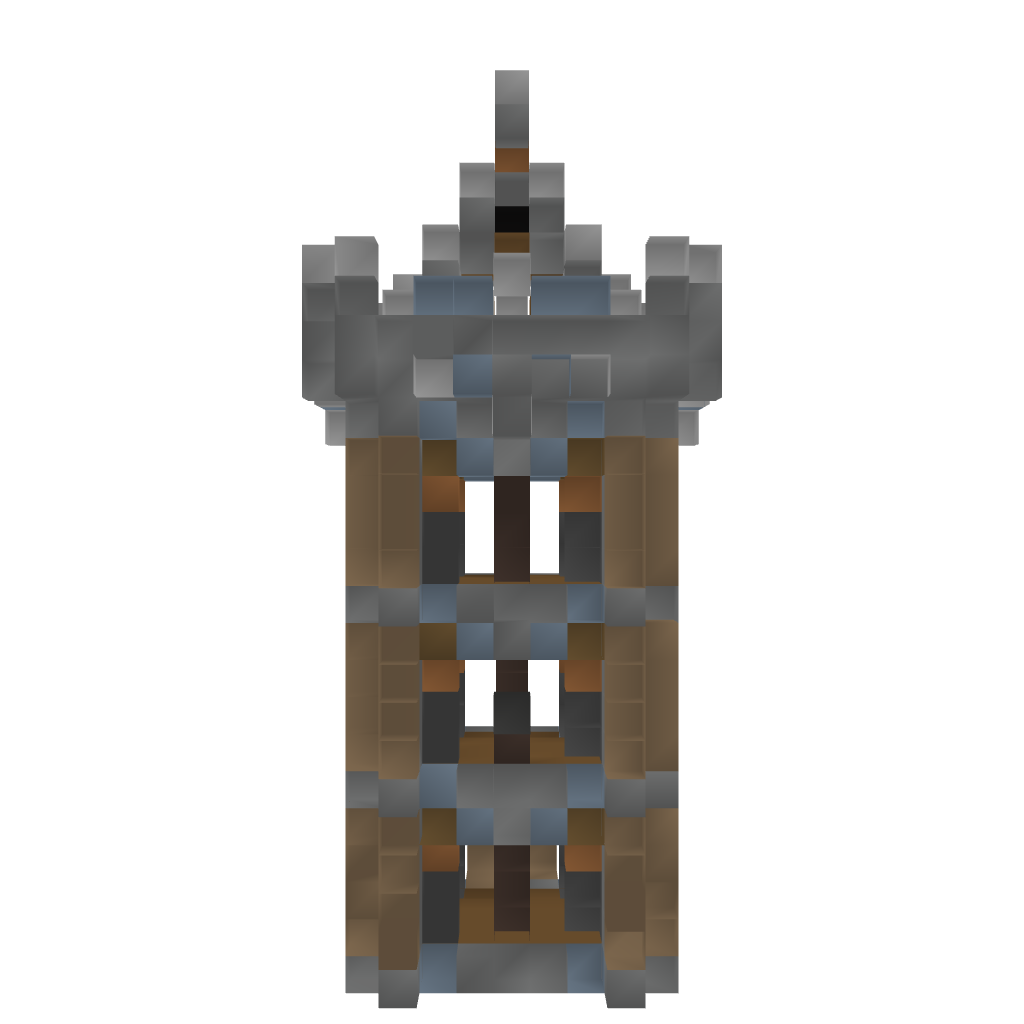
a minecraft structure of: MagicTower 1